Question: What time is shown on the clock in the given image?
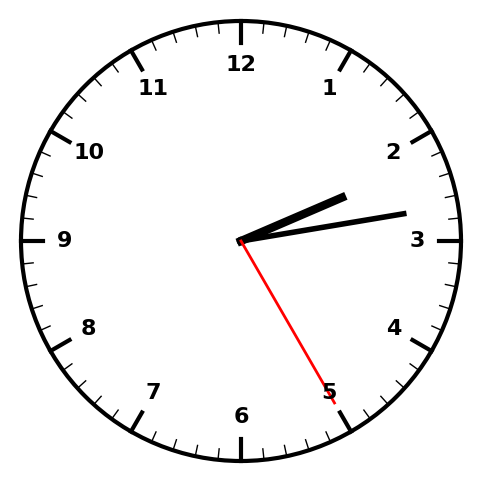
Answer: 02:13:25